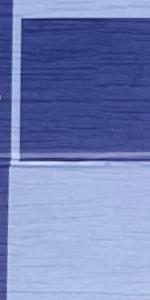
Label: Empty